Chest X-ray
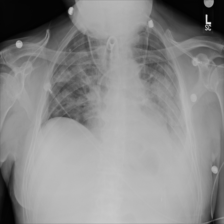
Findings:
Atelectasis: negative
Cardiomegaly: negative
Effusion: positive
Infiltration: negative
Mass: negative
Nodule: negative
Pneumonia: negative
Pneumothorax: negative
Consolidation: negative
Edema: negative
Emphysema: negative
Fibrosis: negative
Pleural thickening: negative
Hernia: negative